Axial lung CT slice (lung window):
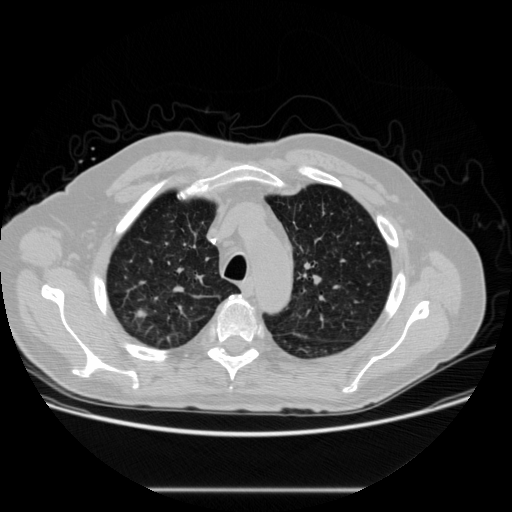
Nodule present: yes
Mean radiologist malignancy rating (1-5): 3.75